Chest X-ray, PA view. Patient: 68 years old, sex M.
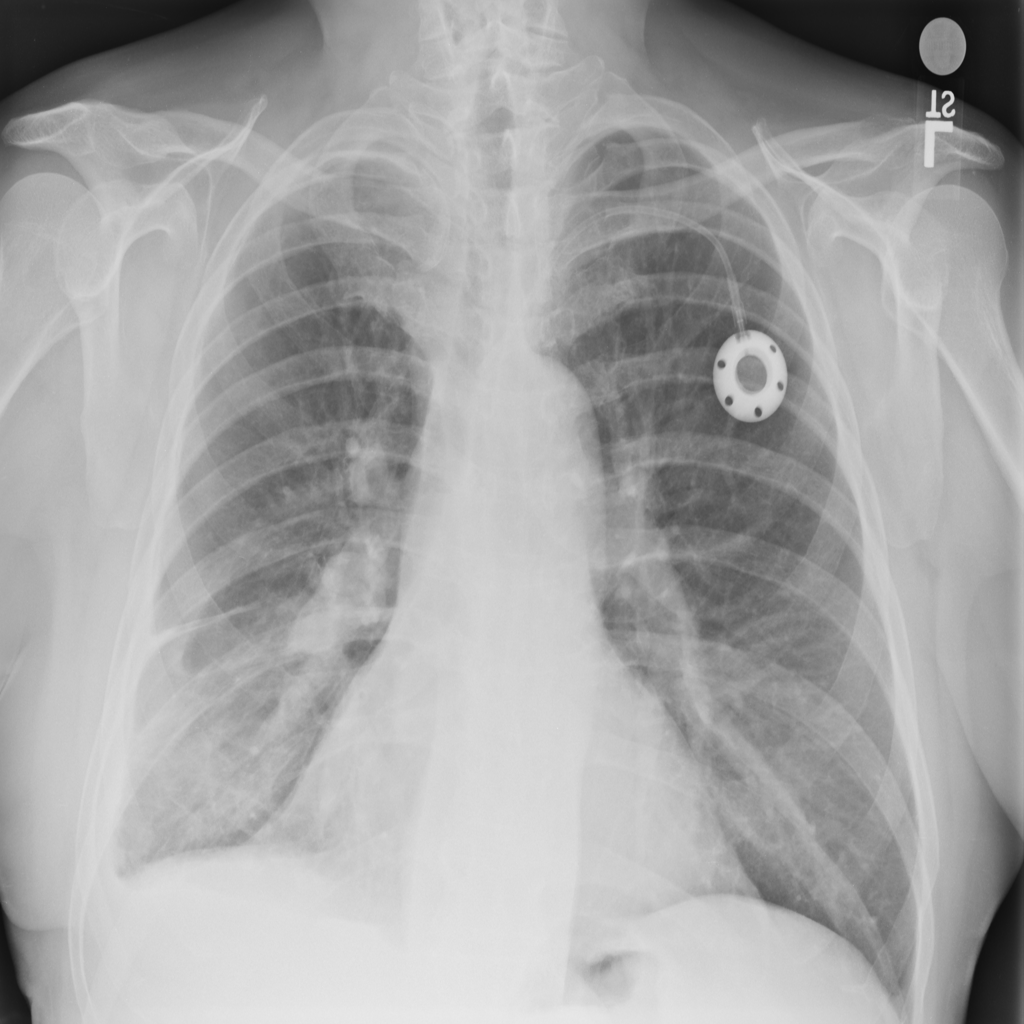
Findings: Atelectasis, Effusion, Infiltration, Pleural_Thickening